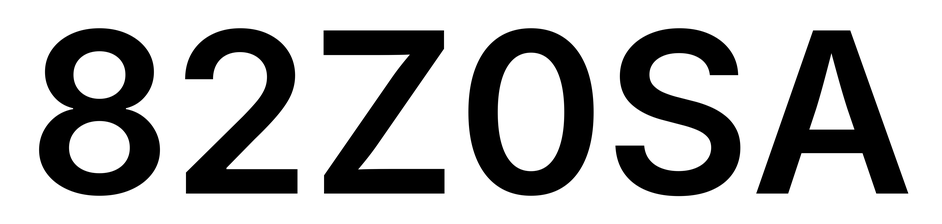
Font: Inter_SemiBold